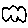
Label: cloud